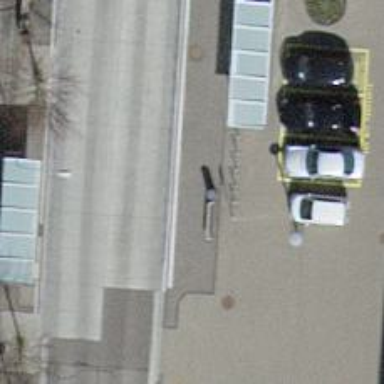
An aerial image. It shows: Bicycle parking area with bollards.